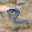
Label: 2